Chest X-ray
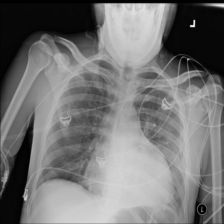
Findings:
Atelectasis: negative
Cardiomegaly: negative
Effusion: positive
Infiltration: negative
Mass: negative
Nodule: negative
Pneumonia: negative
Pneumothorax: negative
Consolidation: negative
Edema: negative
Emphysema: negative
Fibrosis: negative
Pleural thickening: negative
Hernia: negative